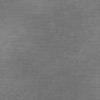
Label: dusty